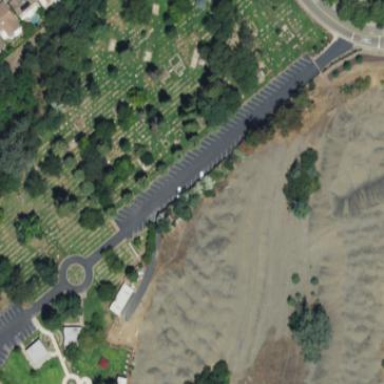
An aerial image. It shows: Cemetery.